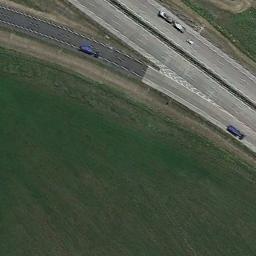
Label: freeway